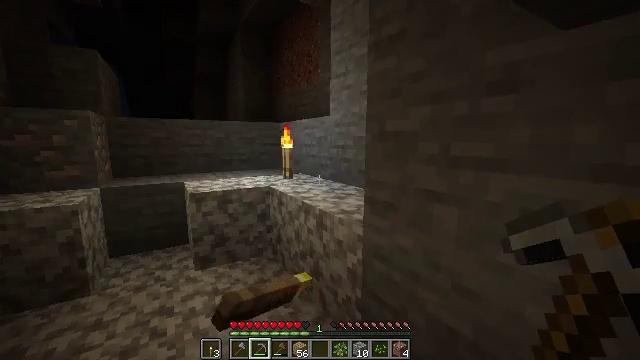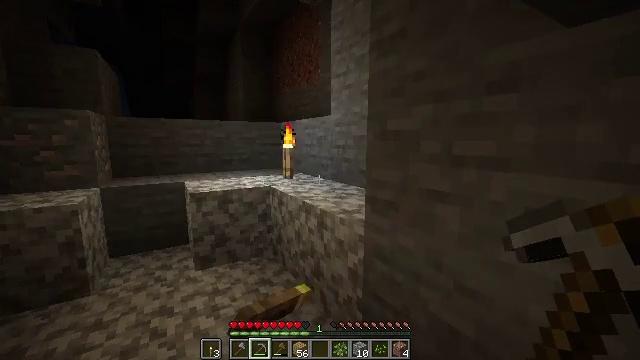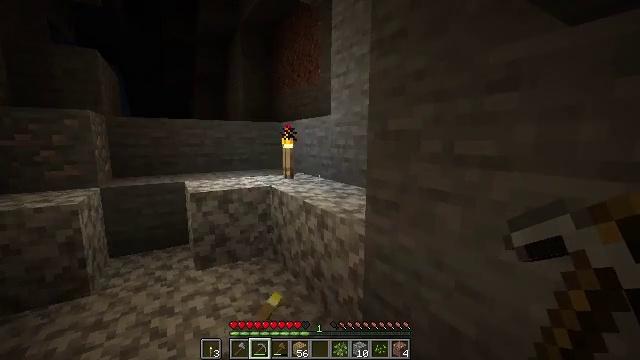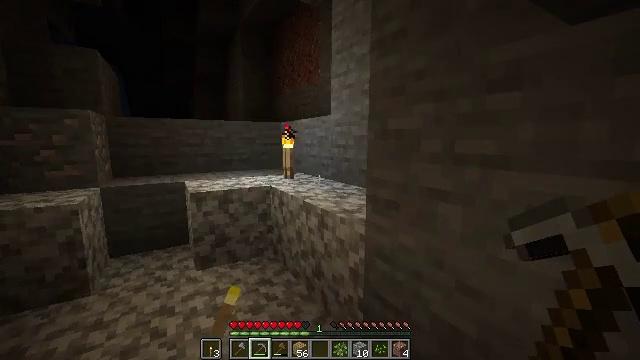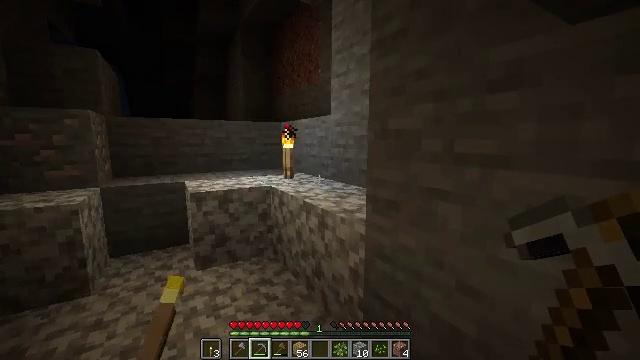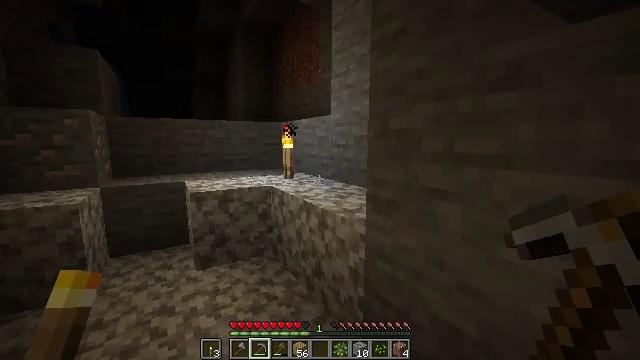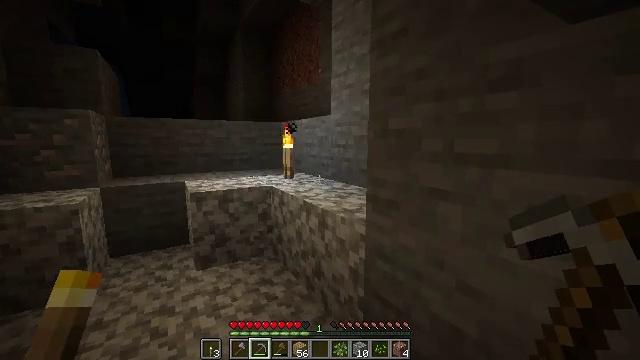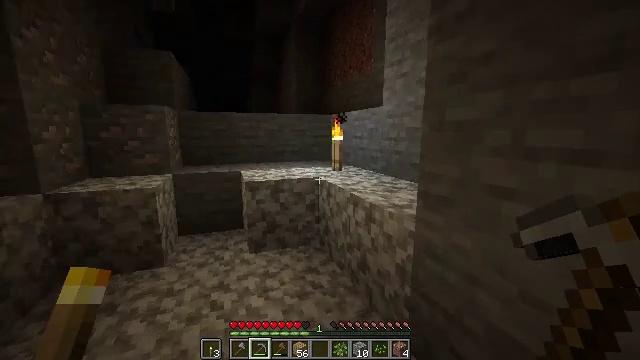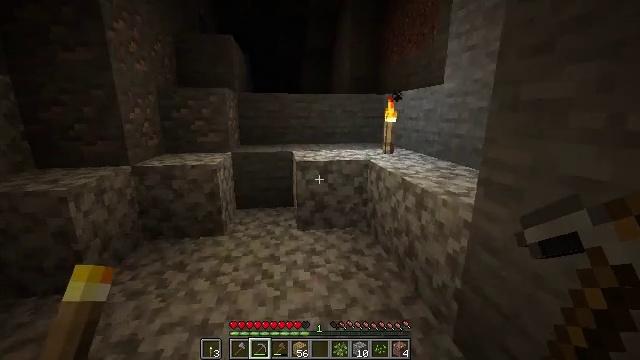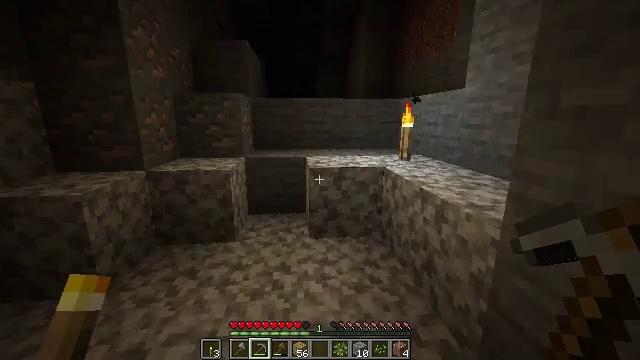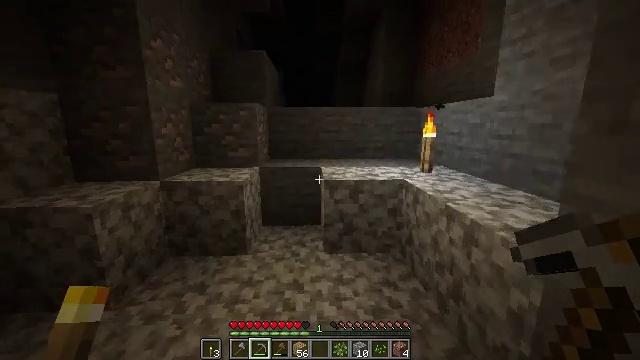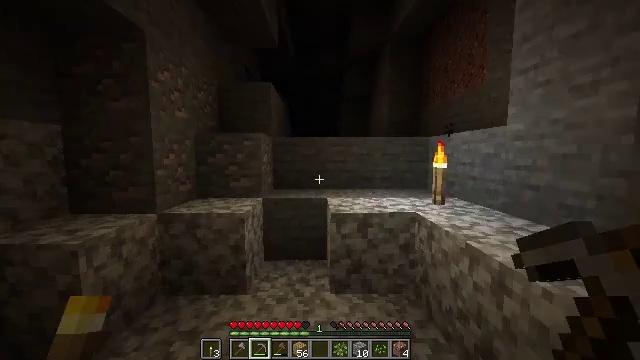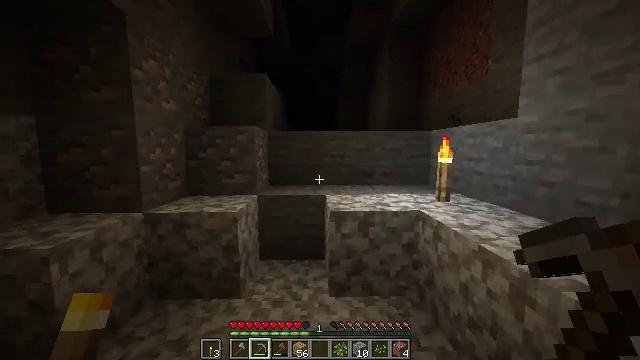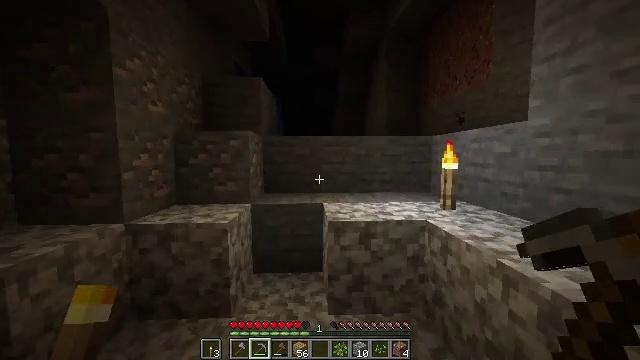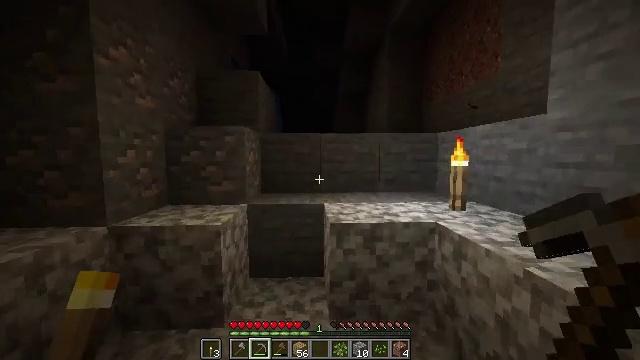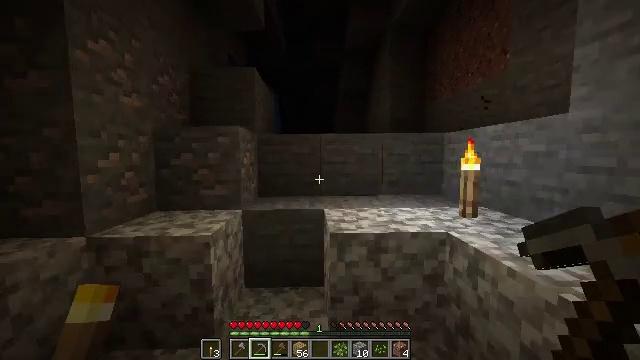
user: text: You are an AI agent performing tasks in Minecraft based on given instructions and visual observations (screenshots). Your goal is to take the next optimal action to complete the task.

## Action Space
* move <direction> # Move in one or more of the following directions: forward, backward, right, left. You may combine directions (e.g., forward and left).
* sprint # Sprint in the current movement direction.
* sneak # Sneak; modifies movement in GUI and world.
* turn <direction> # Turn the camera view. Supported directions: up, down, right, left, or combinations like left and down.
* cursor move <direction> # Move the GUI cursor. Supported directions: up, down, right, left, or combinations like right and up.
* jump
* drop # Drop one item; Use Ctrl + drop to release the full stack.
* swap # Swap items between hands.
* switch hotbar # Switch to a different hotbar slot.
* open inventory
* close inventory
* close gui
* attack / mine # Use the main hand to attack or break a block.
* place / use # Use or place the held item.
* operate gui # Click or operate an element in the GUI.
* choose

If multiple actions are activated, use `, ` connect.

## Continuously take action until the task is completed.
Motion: motion action
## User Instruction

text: Find iron ore and break it.
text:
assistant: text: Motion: no_op
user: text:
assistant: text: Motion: no_op
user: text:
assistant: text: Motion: no_op
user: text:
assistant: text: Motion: no_op
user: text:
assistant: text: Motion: no_op
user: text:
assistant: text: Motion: no_op
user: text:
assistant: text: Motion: turn left and down
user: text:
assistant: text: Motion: move forward, turn left and down
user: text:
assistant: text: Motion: move forward, turn left
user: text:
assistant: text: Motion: move forward, turn left and up
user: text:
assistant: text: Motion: move forward, turn left and up
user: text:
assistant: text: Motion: move forward, turn down
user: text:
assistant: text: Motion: move forward, turn up
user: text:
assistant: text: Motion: move forward
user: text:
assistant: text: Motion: move forward
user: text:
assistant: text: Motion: move forward
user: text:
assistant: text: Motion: move forward
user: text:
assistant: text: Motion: move forward
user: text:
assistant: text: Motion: move forward
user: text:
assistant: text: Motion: move forward
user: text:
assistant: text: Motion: move forward
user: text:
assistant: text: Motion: move forward, jump
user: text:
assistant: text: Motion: move forward, jump
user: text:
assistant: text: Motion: move forward, jump
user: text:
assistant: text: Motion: move forward, jump
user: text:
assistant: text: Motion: move forward
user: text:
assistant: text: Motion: move forward
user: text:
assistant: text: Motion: move forward
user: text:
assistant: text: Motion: move forward
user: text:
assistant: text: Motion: move forward